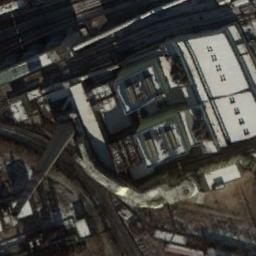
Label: thermal_power_station